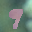
Label: 9